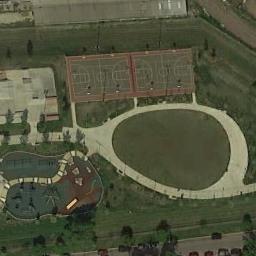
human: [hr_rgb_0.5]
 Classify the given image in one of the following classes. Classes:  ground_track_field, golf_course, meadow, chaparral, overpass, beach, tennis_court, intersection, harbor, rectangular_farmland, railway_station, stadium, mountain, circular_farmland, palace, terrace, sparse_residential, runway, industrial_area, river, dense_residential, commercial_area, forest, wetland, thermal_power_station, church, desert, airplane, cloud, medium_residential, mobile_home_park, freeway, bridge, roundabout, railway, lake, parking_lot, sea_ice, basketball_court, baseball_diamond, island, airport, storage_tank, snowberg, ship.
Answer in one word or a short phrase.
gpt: basketball_court